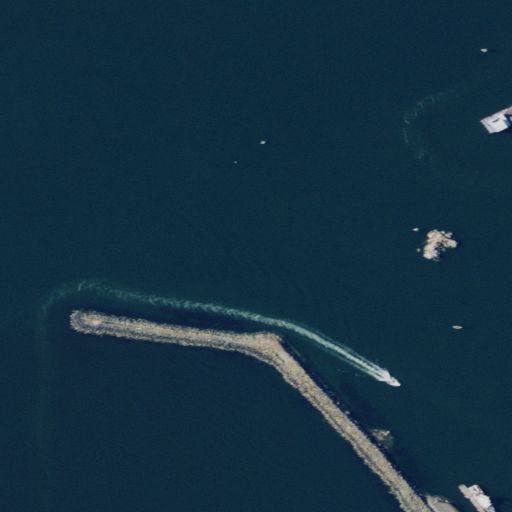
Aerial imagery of island in California named Pelican Rock containing open water and medium intensity development